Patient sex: F
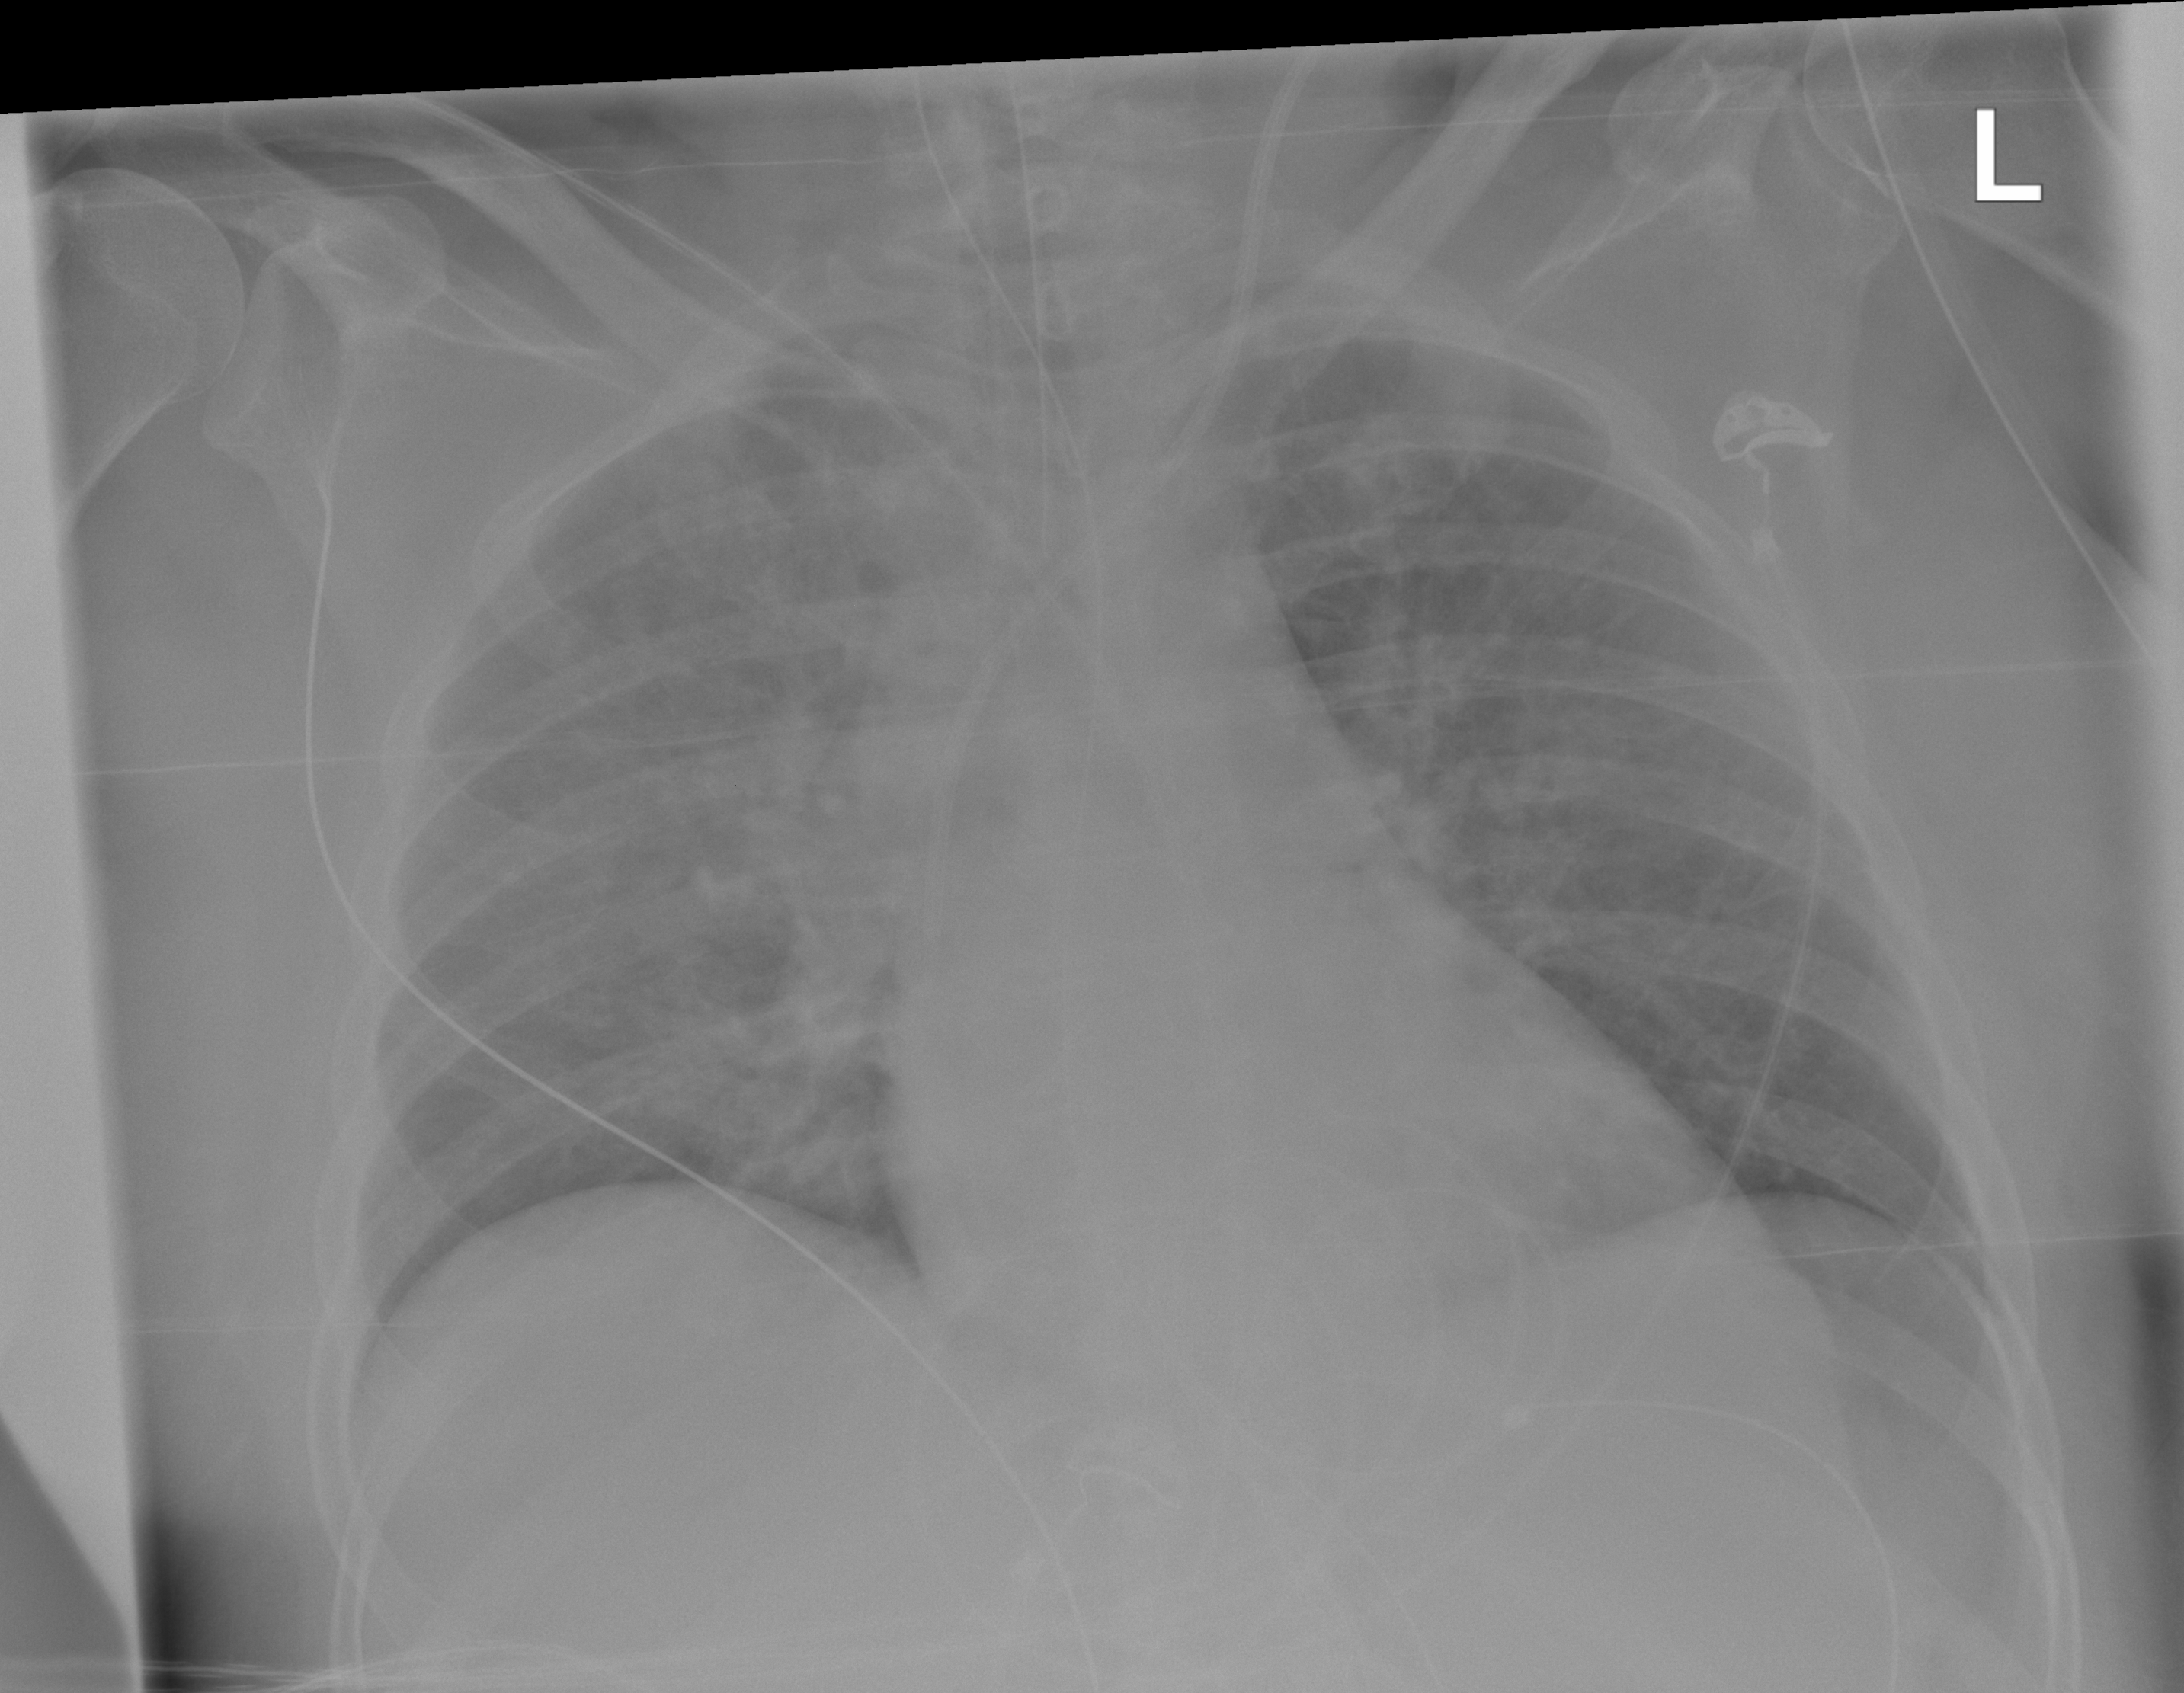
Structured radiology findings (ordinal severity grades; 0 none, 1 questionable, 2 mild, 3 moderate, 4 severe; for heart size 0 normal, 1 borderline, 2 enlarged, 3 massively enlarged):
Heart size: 0
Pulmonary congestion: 2
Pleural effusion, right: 0
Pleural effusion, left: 0
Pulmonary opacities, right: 0
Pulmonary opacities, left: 0
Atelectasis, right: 0
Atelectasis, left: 0